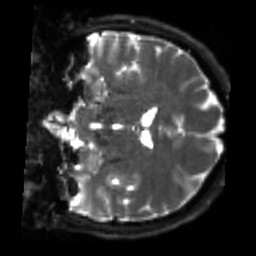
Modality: sbref
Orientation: coronal
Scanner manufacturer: siemens
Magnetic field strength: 3 T
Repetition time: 4 s
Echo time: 0.0594 s